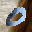
Label: 0